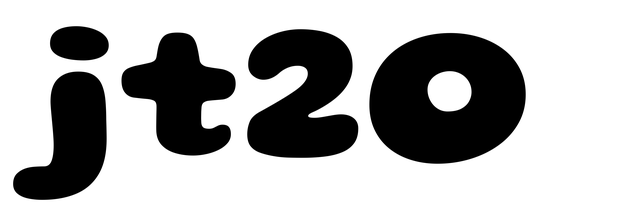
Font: Gluten_ExtraBold